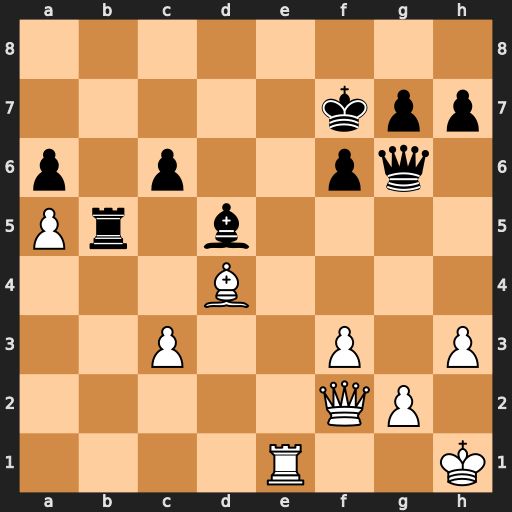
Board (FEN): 8/5kpp/p1p2pq1/Pr1b4/3B4/2P2P1P/5QP1/4R2K
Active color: w
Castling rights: -
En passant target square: -
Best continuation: Qe2 Kg8 c4